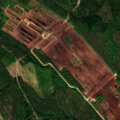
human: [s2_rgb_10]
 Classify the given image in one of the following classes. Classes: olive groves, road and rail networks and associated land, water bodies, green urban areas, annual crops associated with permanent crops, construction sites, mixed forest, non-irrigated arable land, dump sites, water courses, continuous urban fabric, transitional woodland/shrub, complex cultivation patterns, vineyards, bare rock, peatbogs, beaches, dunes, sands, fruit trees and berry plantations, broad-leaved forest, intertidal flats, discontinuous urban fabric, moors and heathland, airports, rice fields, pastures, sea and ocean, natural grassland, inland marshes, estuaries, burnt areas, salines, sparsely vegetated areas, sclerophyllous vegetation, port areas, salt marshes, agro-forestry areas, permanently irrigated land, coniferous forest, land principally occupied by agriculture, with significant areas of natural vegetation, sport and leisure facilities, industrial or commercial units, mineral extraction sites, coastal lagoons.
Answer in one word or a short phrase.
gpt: coniferous forest, mixed forest, peatbogs